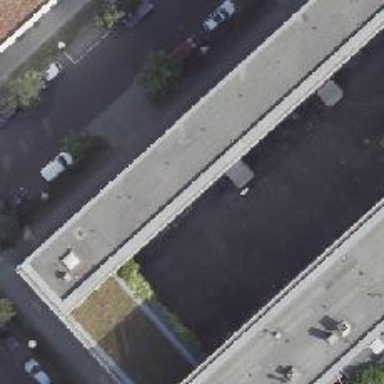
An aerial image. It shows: Asphalt road designated as service road passing through building tunnel.